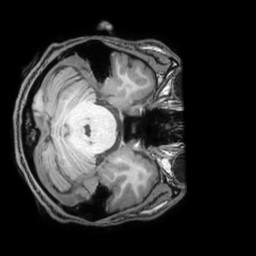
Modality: T1w
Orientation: axial
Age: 33
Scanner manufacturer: philips
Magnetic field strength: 3 T
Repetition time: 0.007 s
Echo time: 0.003501 s